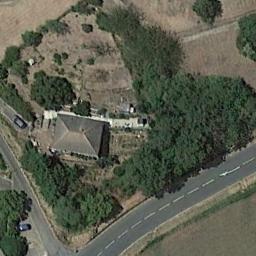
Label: sparse_residential